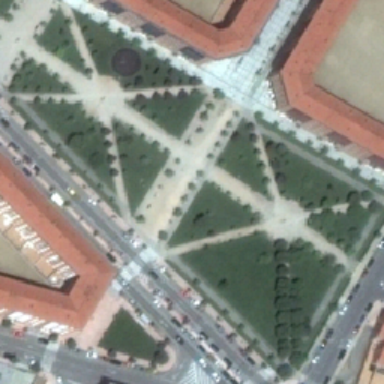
There are many buildings roads cars trees and lawns .